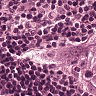
Metastatic tissue present: yes